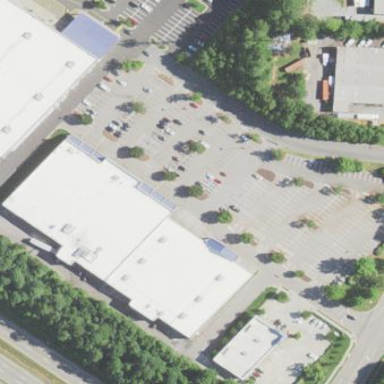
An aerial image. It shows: Commercial building.